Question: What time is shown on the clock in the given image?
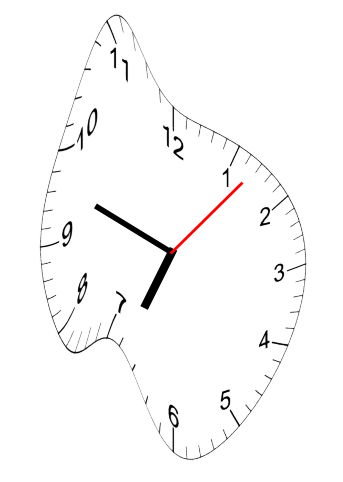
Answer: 06:48:07